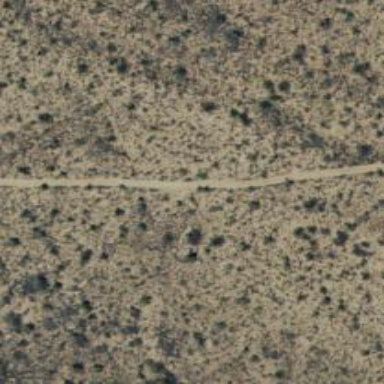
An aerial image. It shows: Track road.